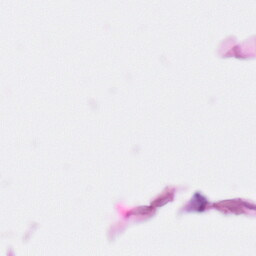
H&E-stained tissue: Pancreatic